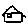
Label: house